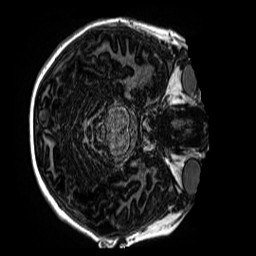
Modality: MP2RAGE
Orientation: axial
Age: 10
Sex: male
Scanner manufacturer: siemens
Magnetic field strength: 3 T
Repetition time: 4 s
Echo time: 0.00299 s